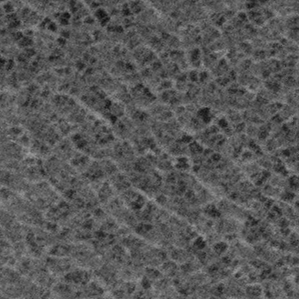
Label: frost